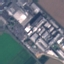
Land use / land cover: Industrial